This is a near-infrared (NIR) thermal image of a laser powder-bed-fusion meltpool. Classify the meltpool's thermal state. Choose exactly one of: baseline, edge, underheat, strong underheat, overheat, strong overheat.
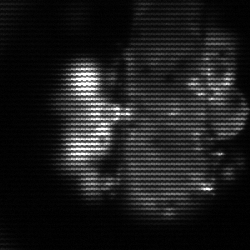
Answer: strong underheat